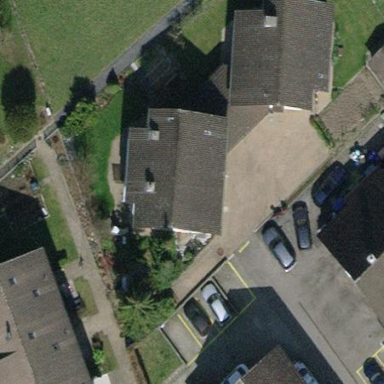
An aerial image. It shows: Simple and straightforward house.